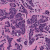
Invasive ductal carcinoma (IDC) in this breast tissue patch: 1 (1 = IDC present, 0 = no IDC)